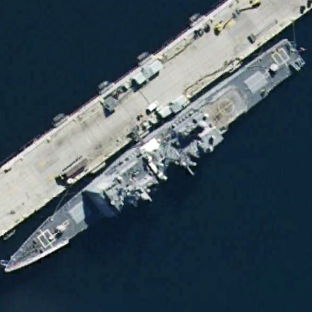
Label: cruiser